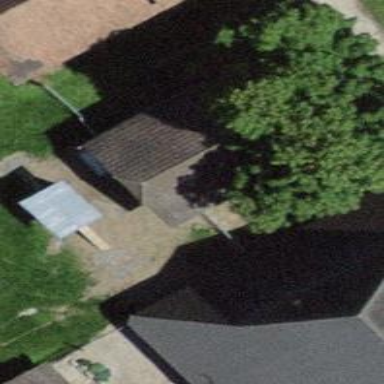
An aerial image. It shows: Farm auxiliary building.